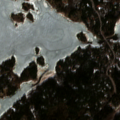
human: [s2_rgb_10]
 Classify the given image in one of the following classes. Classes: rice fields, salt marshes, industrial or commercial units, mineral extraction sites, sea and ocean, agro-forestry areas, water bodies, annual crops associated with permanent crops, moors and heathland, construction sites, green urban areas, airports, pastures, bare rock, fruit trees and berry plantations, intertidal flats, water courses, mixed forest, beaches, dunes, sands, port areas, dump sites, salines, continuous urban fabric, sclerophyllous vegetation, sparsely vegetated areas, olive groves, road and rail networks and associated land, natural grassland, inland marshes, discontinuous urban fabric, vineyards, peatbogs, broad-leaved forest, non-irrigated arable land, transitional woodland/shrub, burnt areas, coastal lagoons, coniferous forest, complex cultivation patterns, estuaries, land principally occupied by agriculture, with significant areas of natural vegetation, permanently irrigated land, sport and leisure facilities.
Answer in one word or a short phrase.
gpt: discontinuous urban fabric, coniferous forest, mixed forest, sea and ocean